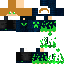
A male skeleton skin with dark skin, wearing brown long hair dressed in a green_skin hoodie and black pants, featuring a closed mouth.